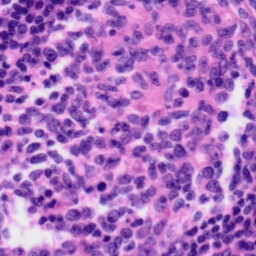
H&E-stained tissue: Tonsil